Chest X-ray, PA view. Patient: 26 years old, sex F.
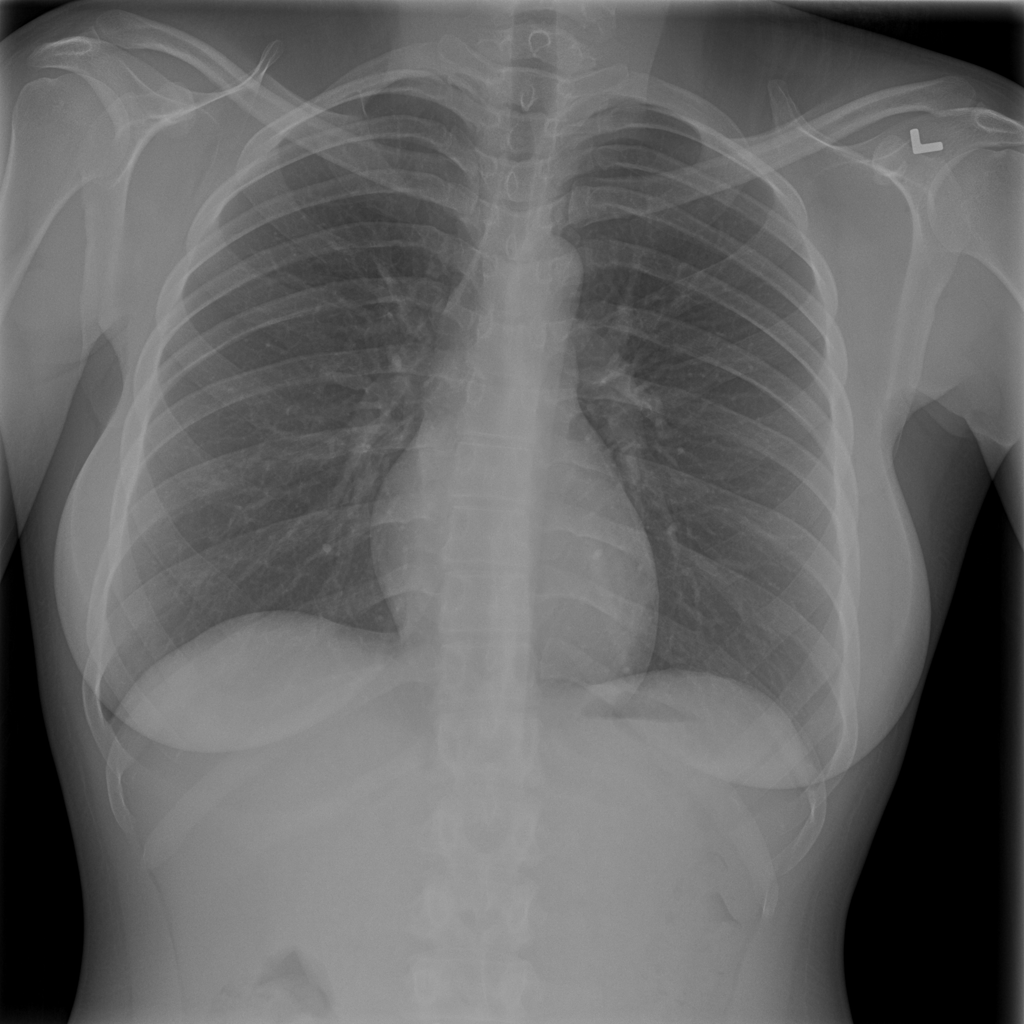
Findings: No Finding